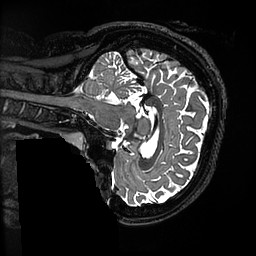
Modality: T2w
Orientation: sagittal
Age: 25
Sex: female
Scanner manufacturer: ge
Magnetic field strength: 3 T
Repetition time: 3.202 s
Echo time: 0.06683 s